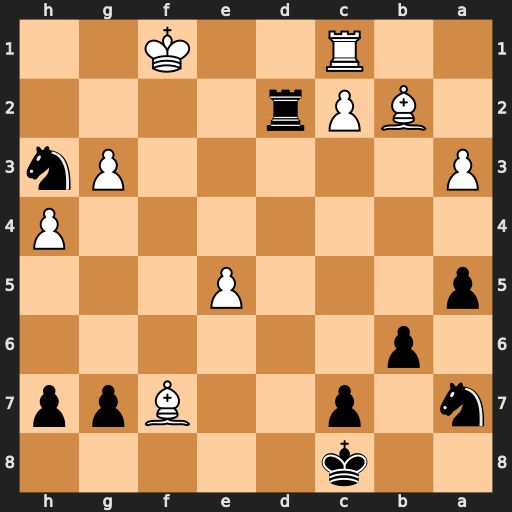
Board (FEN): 2k5/n1p2Bpp/1p6/p3P3/7P/P5Pn/1BPr4/2R2K2
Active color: b
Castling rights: -
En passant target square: -
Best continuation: Rf2+ Ke1 Rxf7